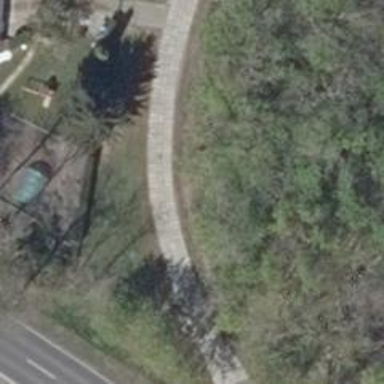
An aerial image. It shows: Residential road with concrete-plates surface of grade 3.